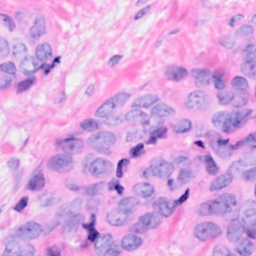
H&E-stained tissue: Breast